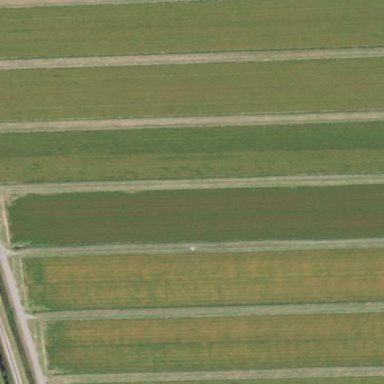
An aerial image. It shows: Farmland producing cranberries.